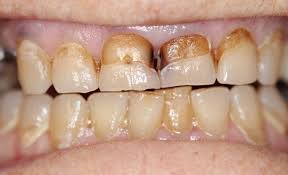
Condition: Tooth Discoloration